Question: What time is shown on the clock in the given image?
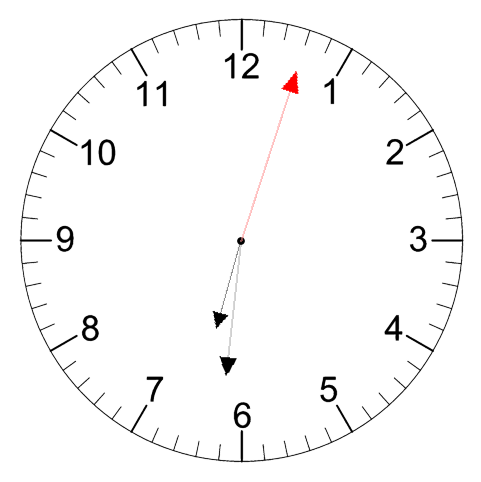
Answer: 06:31:03